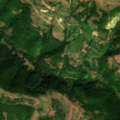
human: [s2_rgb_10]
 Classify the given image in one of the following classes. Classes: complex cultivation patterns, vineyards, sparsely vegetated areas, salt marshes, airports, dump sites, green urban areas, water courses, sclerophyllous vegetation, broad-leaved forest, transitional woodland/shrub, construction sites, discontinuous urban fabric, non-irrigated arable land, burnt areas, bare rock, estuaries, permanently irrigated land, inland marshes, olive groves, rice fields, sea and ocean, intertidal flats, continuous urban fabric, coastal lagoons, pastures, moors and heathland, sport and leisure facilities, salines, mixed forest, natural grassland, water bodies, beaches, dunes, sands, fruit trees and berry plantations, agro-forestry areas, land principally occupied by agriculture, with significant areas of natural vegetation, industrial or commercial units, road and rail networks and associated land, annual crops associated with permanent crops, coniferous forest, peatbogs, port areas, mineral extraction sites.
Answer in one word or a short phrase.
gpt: pastures, broad-leaved forest, transitional woodland/shrub